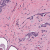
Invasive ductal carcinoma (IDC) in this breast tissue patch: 1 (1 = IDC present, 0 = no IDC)